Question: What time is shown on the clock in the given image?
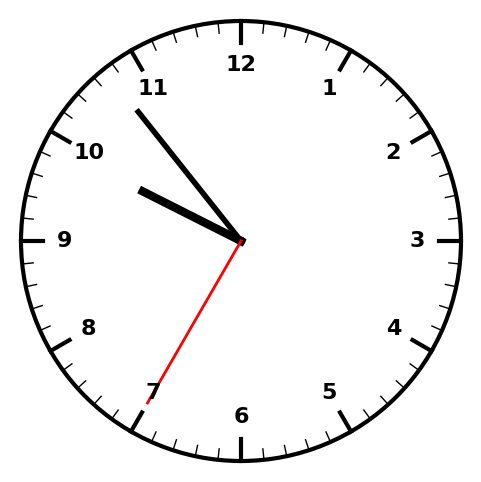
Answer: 09:53:35